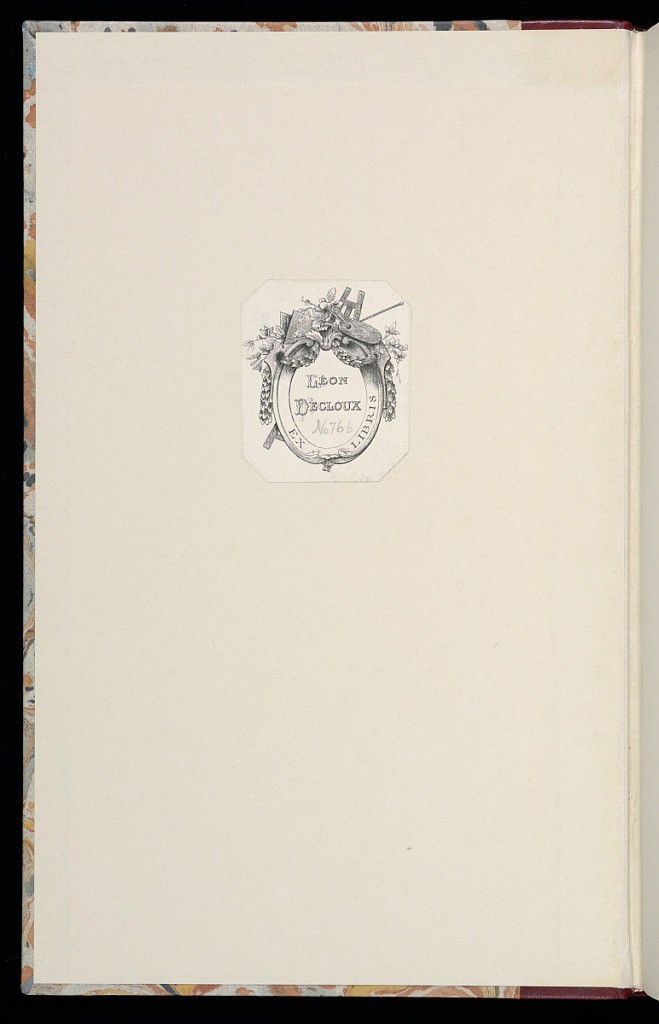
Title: Album of Prints: Different Works by Lalonde, Decorator and Designer, Part II
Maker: Richard de Lalonde, French, active 1780–96
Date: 1775-1788
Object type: Album
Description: Album of prints containing books of furniture design from the second volume of the oeuvre of Richard de Lalonde. Each book ("Cahier") features six prints; the final three prints of the album, however, are examples from various cahiers within Lalonde's album of gate designs for mansions and gardens.